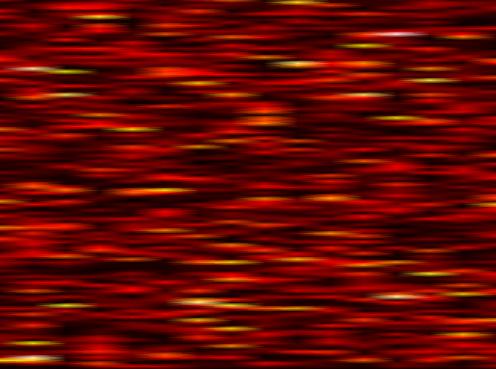
Label: OFDM